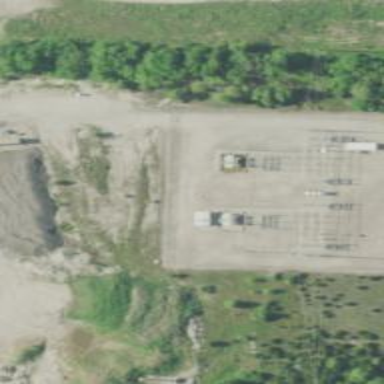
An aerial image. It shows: Distribution substation surrounded by fence.